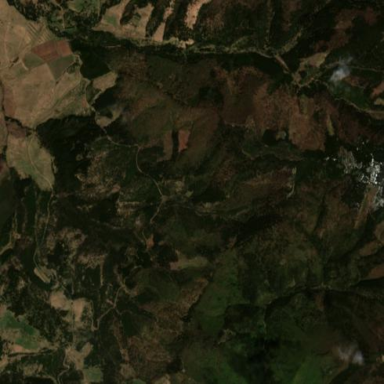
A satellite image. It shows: Coniferous forest area.